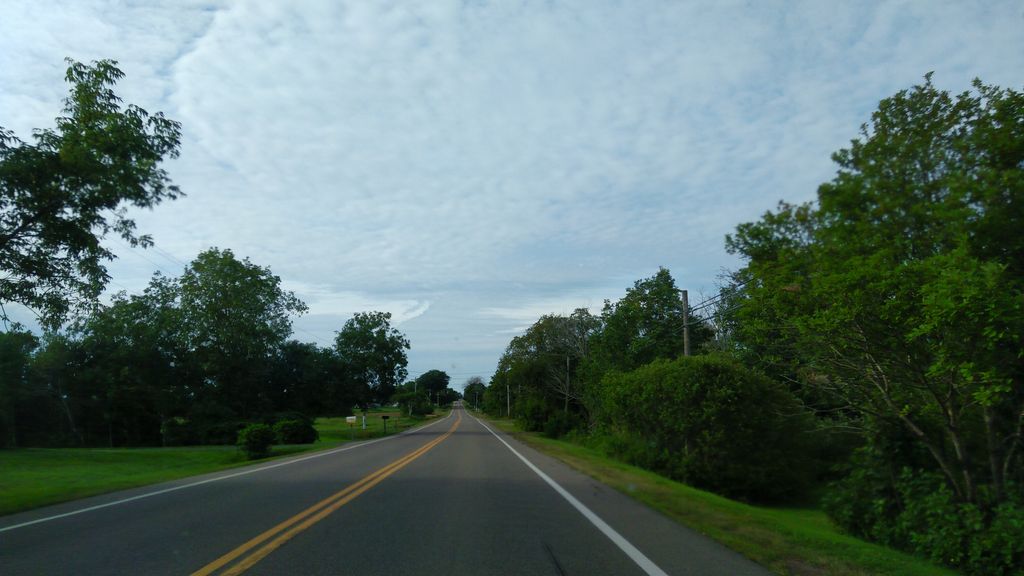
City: charlottetown